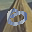
Label: 0